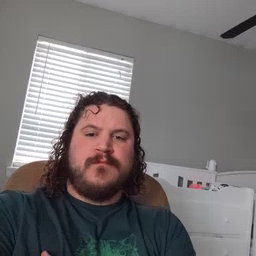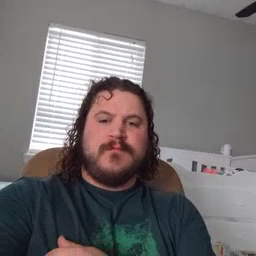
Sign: aunt